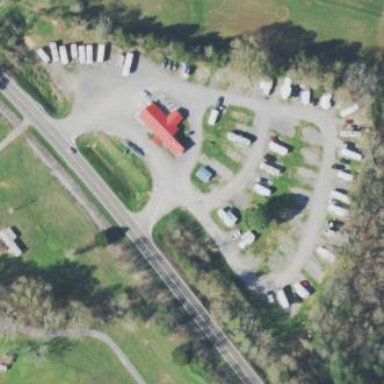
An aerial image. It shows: Caravan site for tourism.